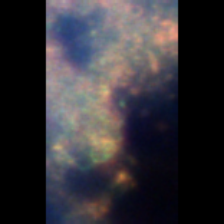
Taxon: Unknown_detritus
Group: Unknown